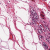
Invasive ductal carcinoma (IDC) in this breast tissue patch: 0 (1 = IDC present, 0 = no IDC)